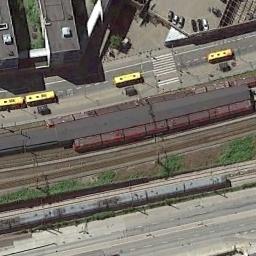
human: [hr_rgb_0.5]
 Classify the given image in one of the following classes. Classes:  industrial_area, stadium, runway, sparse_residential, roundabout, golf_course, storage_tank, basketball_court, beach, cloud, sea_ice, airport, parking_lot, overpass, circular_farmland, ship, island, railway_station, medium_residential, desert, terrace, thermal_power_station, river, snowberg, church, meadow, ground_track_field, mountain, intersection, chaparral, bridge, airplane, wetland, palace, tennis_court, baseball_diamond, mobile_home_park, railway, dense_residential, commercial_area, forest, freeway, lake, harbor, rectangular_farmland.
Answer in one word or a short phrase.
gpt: railway